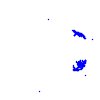
Particle: electron